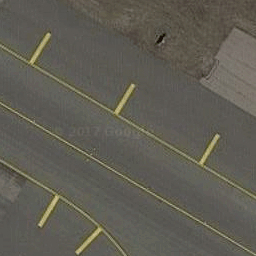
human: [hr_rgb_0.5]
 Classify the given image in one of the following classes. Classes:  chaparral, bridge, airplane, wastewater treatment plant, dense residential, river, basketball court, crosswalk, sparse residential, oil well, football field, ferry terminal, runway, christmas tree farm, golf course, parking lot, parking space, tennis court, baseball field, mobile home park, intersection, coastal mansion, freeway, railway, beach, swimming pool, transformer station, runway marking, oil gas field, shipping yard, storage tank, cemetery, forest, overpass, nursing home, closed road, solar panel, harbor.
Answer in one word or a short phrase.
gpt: runway marking